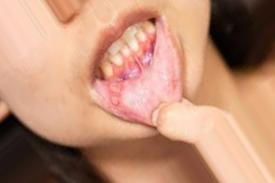
Condition: Mouth Ulcer